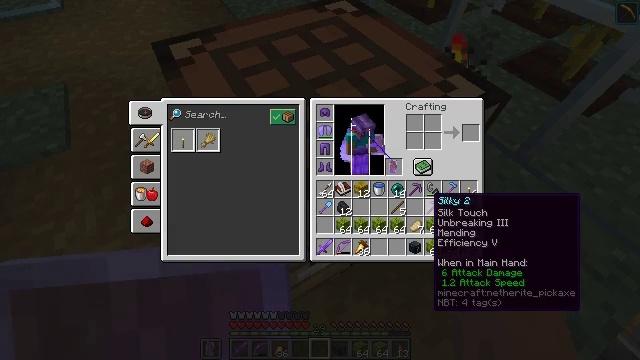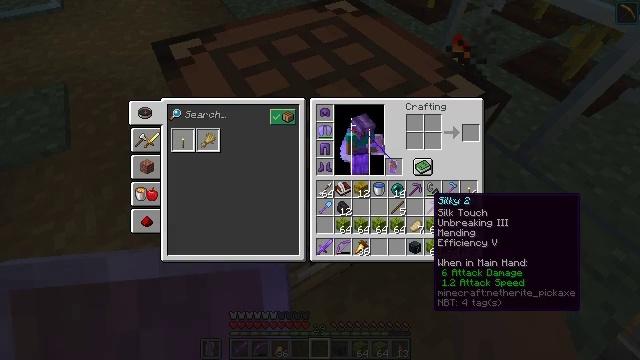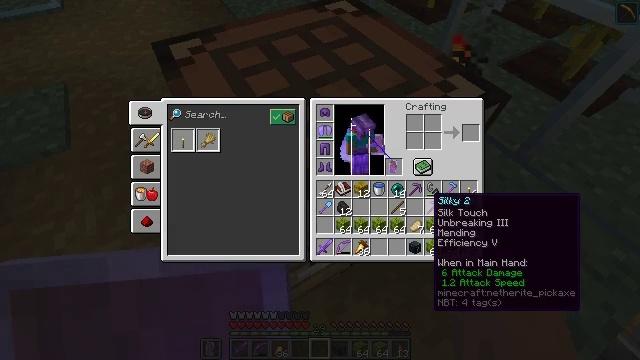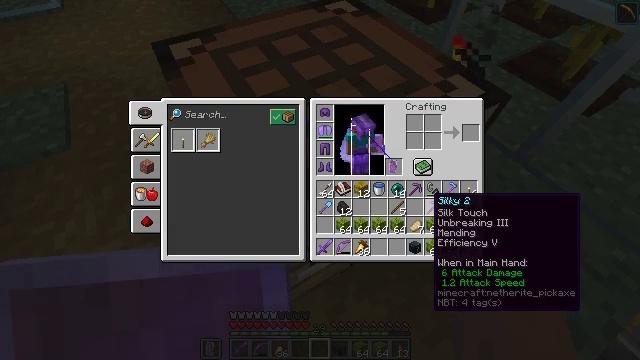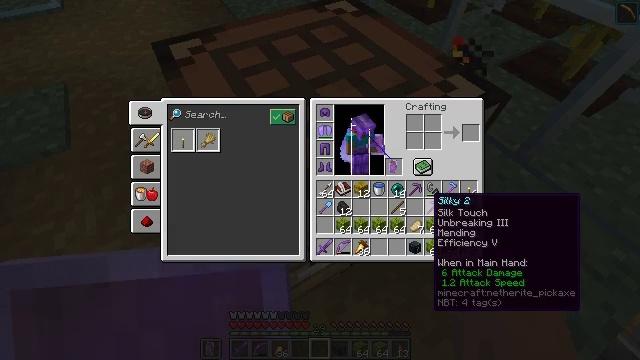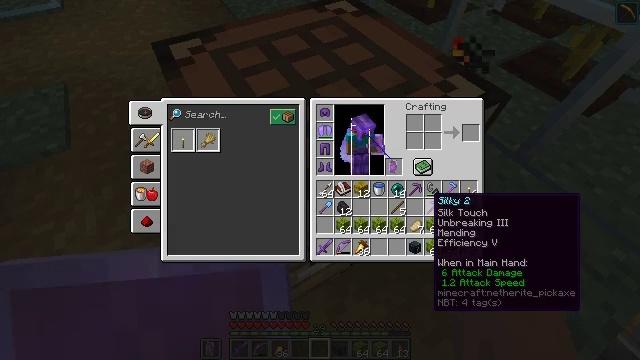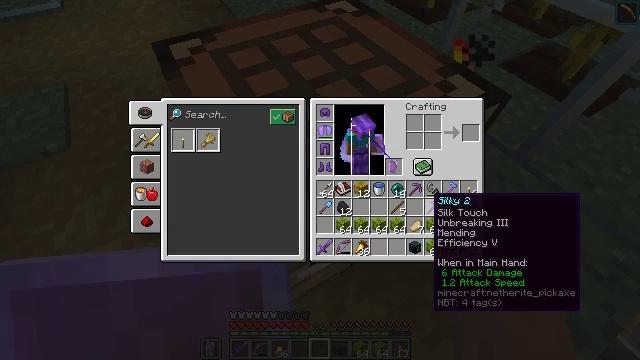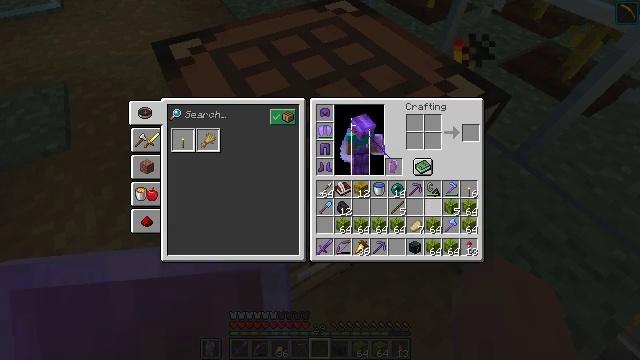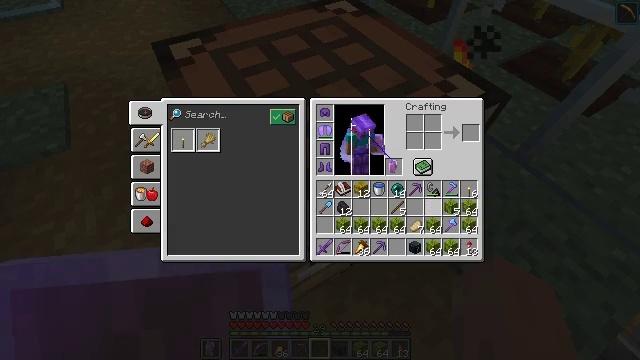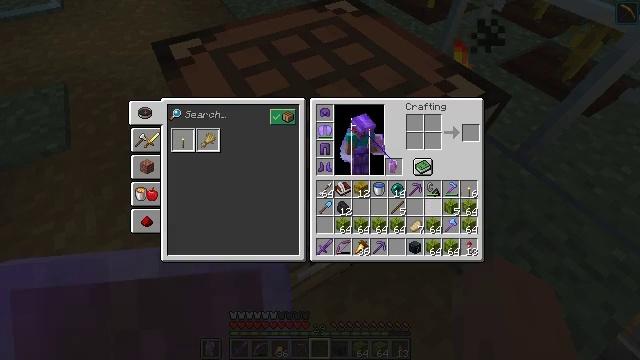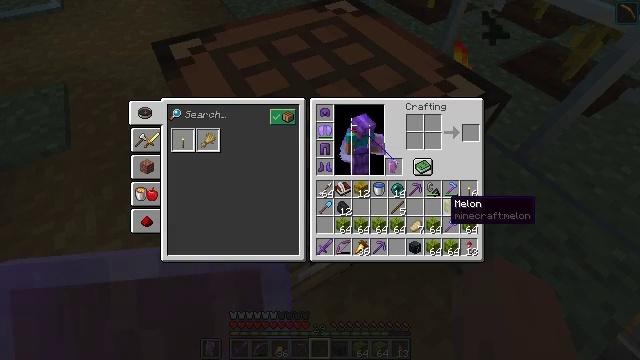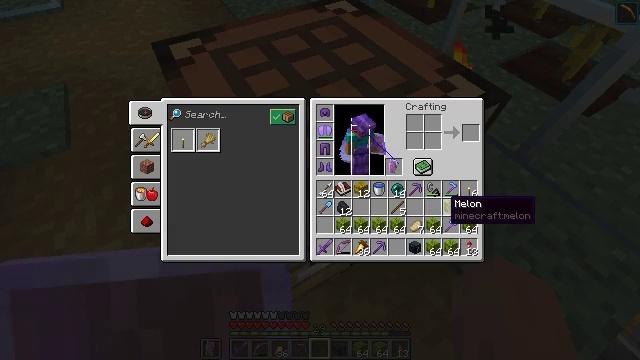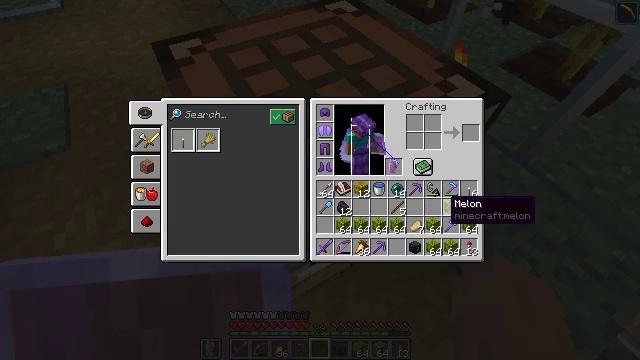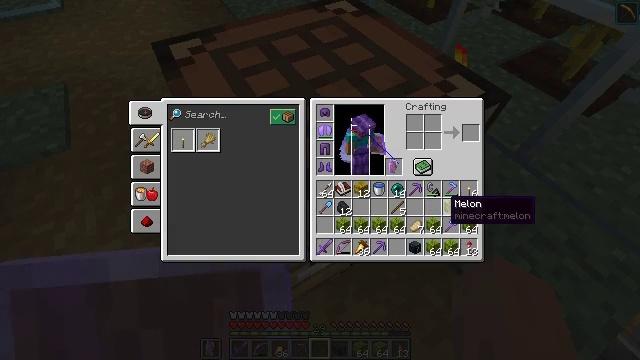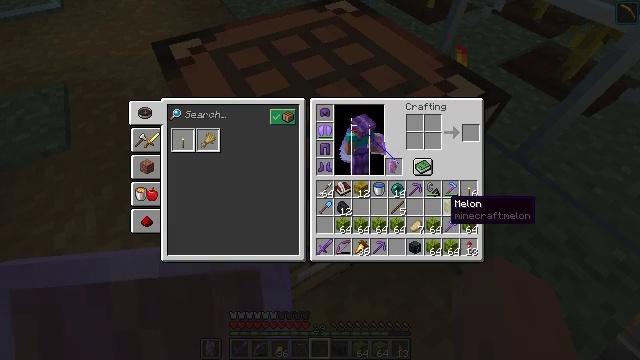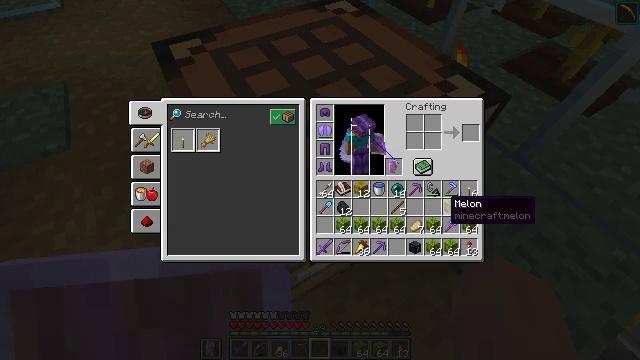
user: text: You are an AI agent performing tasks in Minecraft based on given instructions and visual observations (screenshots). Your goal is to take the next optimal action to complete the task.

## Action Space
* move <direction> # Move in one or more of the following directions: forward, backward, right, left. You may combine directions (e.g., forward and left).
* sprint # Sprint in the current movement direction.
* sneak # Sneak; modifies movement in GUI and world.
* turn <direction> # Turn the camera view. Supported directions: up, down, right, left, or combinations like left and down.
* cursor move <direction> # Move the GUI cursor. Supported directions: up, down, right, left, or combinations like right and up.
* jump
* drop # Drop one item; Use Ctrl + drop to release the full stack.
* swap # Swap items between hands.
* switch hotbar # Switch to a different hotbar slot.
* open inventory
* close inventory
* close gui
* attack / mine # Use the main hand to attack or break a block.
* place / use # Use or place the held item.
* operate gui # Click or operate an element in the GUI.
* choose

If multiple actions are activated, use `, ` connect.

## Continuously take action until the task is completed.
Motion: motion action
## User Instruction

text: Recycle the crafting table.
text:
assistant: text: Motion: sneak
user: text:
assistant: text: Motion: sneak
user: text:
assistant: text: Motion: sneak
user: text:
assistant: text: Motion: sneak
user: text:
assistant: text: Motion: sneak
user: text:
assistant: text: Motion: sneak
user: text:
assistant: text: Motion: sneak, operate gui
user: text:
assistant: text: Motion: sneak, operate gui
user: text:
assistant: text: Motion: sneak, cursor move right
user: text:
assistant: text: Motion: sneak, cursor move right
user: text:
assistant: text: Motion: sneak
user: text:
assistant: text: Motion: sneak
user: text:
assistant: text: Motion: sneak
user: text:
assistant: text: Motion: sneak
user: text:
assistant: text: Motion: sneak
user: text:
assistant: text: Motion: sneak
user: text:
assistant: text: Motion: sneak
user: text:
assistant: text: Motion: sneak
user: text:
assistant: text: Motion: sneak
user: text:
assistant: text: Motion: sneak
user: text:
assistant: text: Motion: sneak
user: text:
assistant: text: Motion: sneak
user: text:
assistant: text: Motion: sneak, operate gui
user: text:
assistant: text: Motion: sneak, operate gui
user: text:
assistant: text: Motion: sneak
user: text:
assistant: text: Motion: sneak
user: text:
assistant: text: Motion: no_op
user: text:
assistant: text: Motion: no_op
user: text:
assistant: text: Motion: no_op
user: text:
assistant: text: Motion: no_op